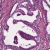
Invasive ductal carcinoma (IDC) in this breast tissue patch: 0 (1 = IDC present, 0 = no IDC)